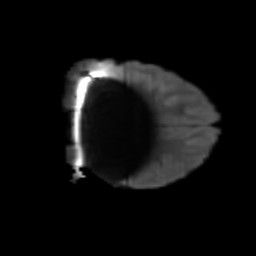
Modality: T2w
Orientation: coronal
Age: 13
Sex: male
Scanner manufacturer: siemens
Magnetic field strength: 3 T
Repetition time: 3.8 s
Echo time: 0.07 s